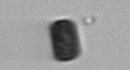
Label: Thalassiosira